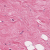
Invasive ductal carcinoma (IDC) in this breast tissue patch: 0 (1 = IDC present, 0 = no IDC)